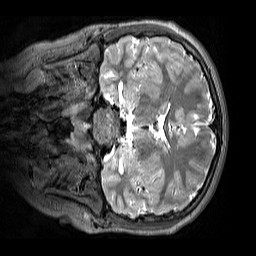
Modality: T2w
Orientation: coronal
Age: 10
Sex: male
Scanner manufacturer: siemens
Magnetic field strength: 3 T
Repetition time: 3.2 s
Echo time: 0.408 s